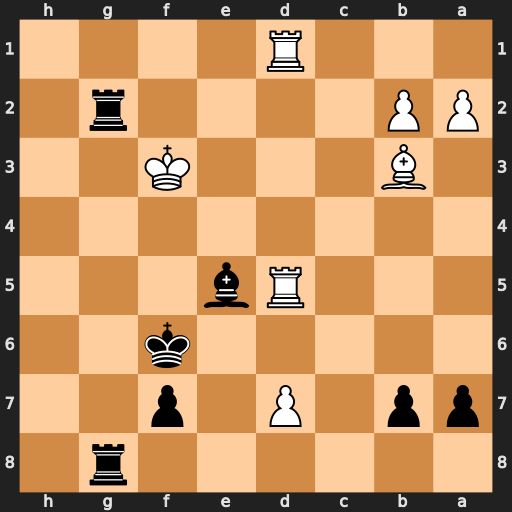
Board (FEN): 6r1/pp1P1p2/5k2/3Rb3/8/1B3K2/PP4r1/3R4
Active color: b
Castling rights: -
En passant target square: -
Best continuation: R8g3+ Ke4 Re2#